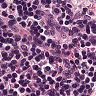
Metastatic tissue present: no